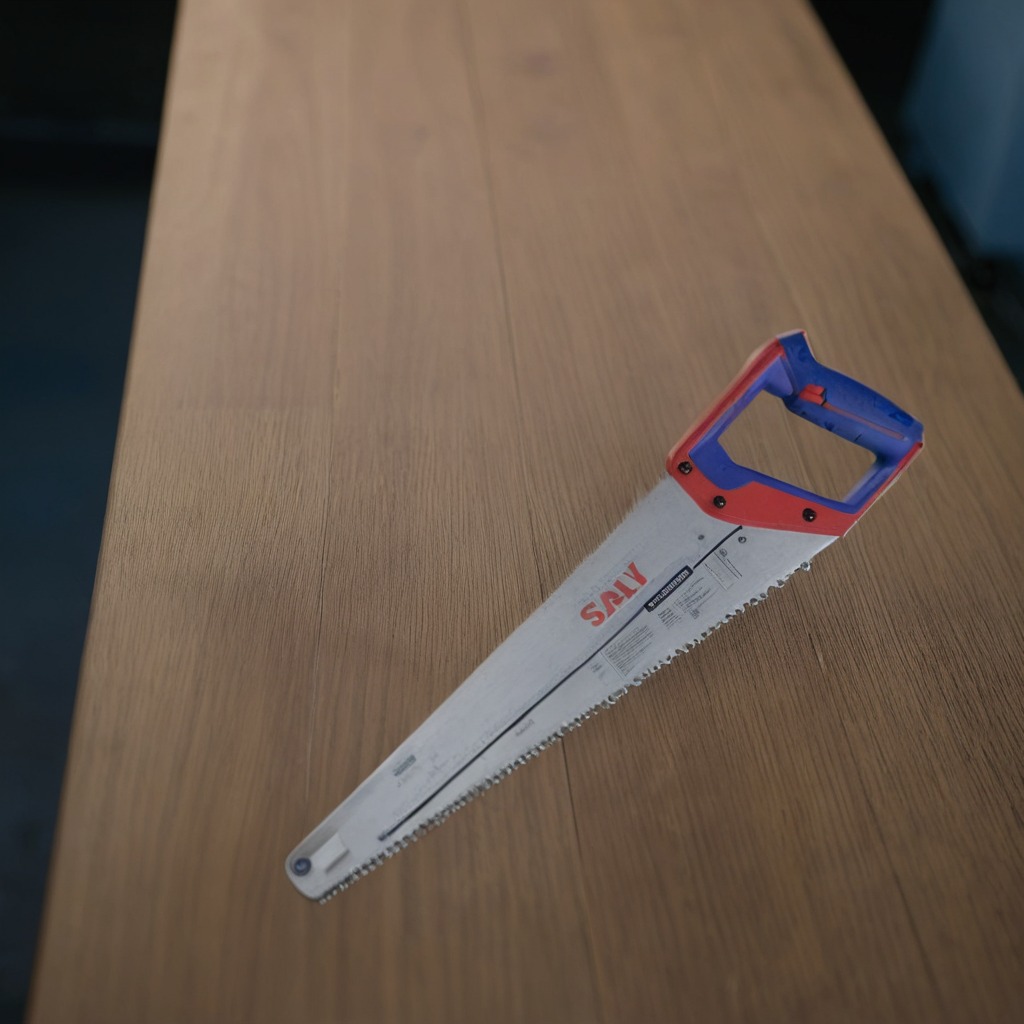
A handheld metal saw is lying on the old table with faint burn marks in a small garage at twilight.